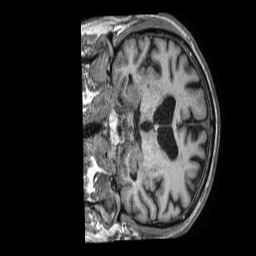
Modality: T1w
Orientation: coronal
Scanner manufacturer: philips
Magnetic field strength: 1.5 T
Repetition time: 0.007257 s
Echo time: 0.003291 s